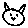
Label: cat